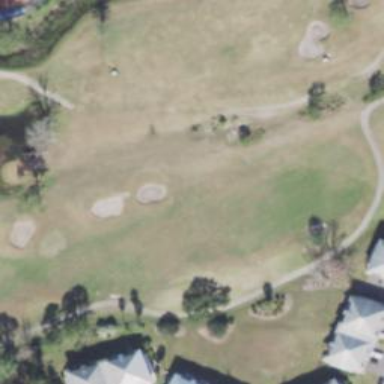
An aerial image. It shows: Grassy area designated as golf fairway.